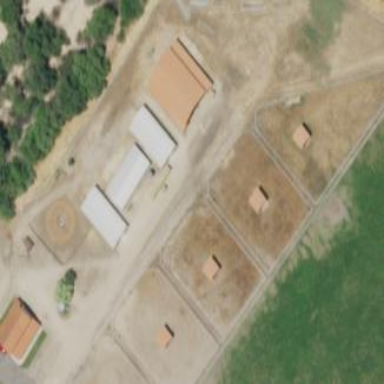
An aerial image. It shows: Paddock surrounded by fence for animal keeping.